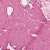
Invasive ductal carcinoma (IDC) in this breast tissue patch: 0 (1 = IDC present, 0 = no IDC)